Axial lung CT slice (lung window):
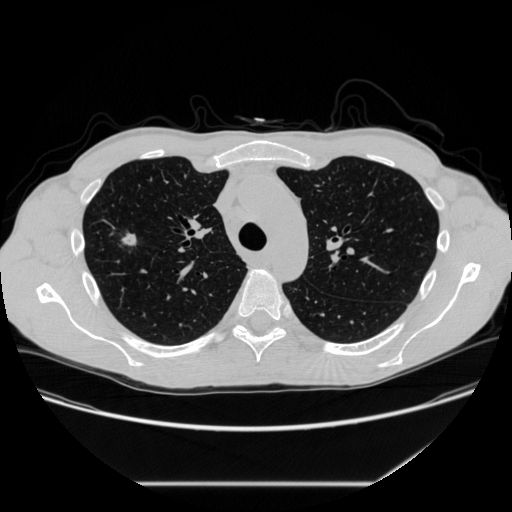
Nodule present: yes
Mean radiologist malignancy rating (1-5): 4.5